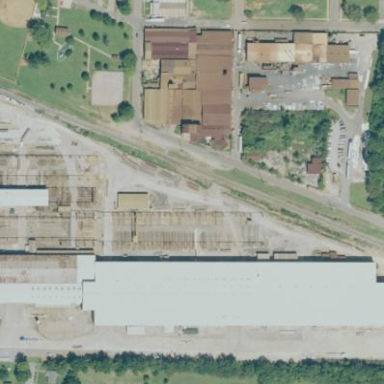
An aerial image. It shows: Industrial area dedicated to metal processing.